Question: So I am totally new to canvas and trying a project in which I need to make small balls move around with their background as images. Following code is what I am trying right now.
'''
ctx.beginPath();
ctx.arc(
this.pos[0], this.pos[1], this.radius, 0, 2 * Math.PI, true
);
let tempCanvas = document.createElement("canvas"),
tCtx = tempCanvas.getContext("2d");
let ballbackground = new Image();
if (this.color === "green") {
ballbackground.src = "https://s26.postimg.cc/fl2vwj1mh/greenball.png";
}
else if (this.color === "yellow") {
ballbackground.src = "https://s26.postimg.cc/if61a18yh/yellowball.png";
}
else if (this.color === "blue") {
ballbackground.src = "https://s26.postimg.cc/xb4khn7ih/blueball.jpg";
}
tempCanvas.width = 50;
tempCanvas.height = 50;
tCtx.drawImage(ballbackground,0,0,ballbackground.width, ballbackground.height,0,0,50,50);
ctx.fillStyle = ctx.createPattern(tempCanvas, "repeat");
'''
And for moving those balls I do as follows:
'''
const velocityScale = timeDelta / NORMAL_FRAME_TIME_DELTA,
offsetX = this.vel[0] * velocityScale * this.speed,
offsetY = this.vel[1] * velocityScale * this.speed;
this.pos = [this.pos[0] + offsetX, this.pos[1] + offsetY];
'''
However, the problem is when objects move they seem like sliding over background image like so:

If I try "no-repeat" with createPattern, the balls won't display at all.
What I want is those balls with background images moving on the canvas?
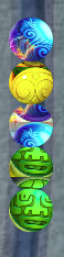
Answer: move the balls by using the canvas transform?
'''
const ctx = document.querySelector("canvas").getContext("2d");
const pattern = createPattern(ctx);
function drawCircleByPosition(ctx, x, y) {
ctx.beginPath();
ctx.arc(x, y, 50, 0, Math.PI * 2, true);
ctx.fill();
}
function drawCircleByTransform(ctx, x, y) {
ctx.save();
ctx.translate(x, y);
ctx.beginPath();
ctx.arc(0, 0, 50, 0, Math.PI * 2, true);
ctx.fill();
ctx.restore();
}
function render(time) {
time *= 0.001;
ctx.clearRect(0, 0, ctx.canvas.width, ctx.canvas.height);
ctx.fillStyle = pattern;
drawCircleByPosition(ctx, 90, 75 + Math.sin(time) * 50);
drawCircleByTransform(ctx, 210, 75 + Math.sin(time) * 50);
requestAnimationFrame(render);
}
requestAnimationFrame(render);
function createPattern(ctx) {
const tCtx = document.createElement("canvas").getContext("2d");
tCtx.canvas.width = 50;
tCtx.canvas.height = 50;
tCtx.fillStyle = "yellow";
tCtx.fillRect(0, 0, 50, 50);
for (let x = 0; x < 50; x += 20) {
tCtx.fillStyle = "red";
tCtx.fillRect(x, 0, 10, 50);
tCtx.fillStyle = "blue";
tCtx.fillRect(0, x, 50, 10);
}
return ctx.createPattern(tCtx.canvas, "repeat");
}
'''
'''
canvas { border: 1px solid black; }
'''
'''
<canvas></canvas>
'''
note that rather than call 'save' and 'restore' you can also just set the transform with <URL>.
You can either pass in your own matrix. Example
'''
ctx.setTransform(1, 0, 0, 1, x, y); // for translation
'''
and/or you can reset it to the default whenever and then use the standard transform manipulation functions
'''
ctx.setTransform(1, 0, 0, 1, 0, 0); // the default
ctx.translate(x, y);
'''
or whatever combination of things you want to do.